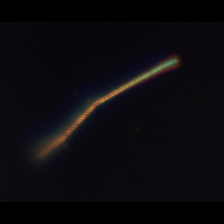
Taxon: Guinardia
Group: Diatoms